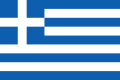
Flag of Greece